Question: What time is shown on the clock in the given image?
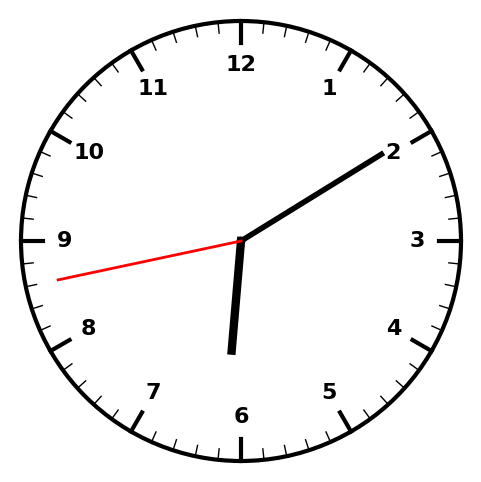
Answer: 06:09:43